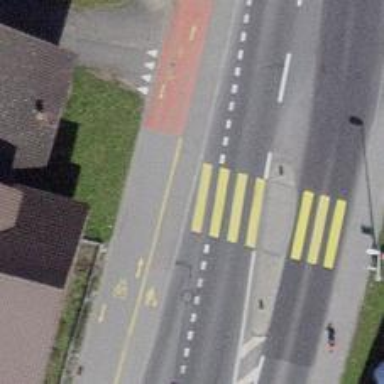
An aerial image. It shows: Kerb barrier.